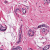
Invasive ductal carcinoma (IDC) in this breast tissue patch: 0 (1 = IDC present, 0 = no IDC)